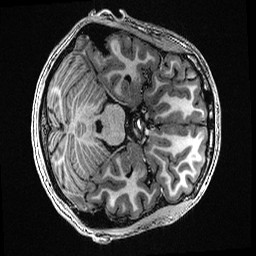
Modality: T1w
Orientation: axial
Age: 17
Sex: male
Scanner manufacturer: ge
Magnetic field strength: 3 T
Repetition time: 0.0077 s
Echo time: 0.003436 s